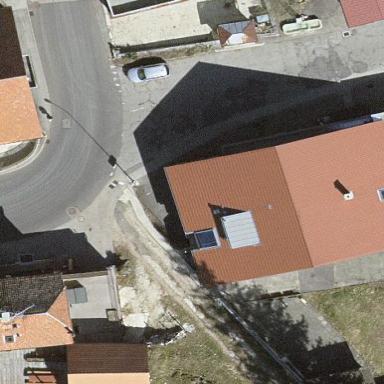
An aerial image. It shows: Commercial building with gabled roof.